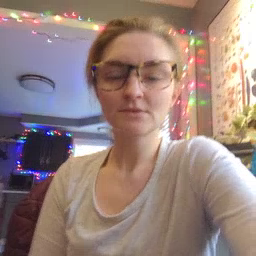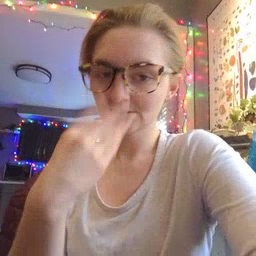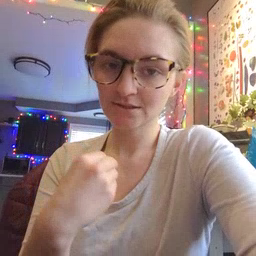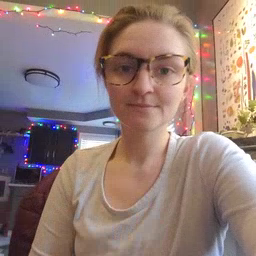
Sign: sleep